The image is a wavelet scalogram (time versus scale/frequency) of a rolling-element bearing's vibration signal. Classify the bearing condition as one of: normal, inner_race, outer_race, ball.
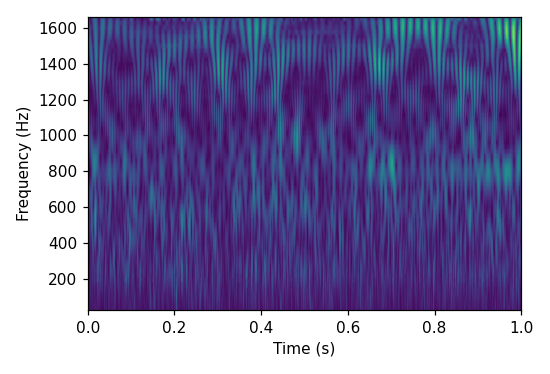
Answer: outer_race